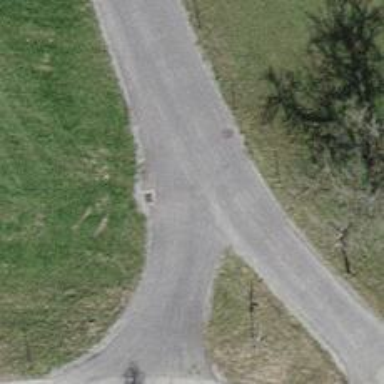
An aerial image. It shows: Unclassified road with asphalt surface.